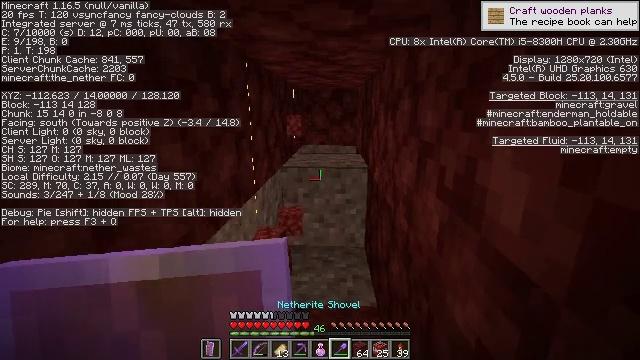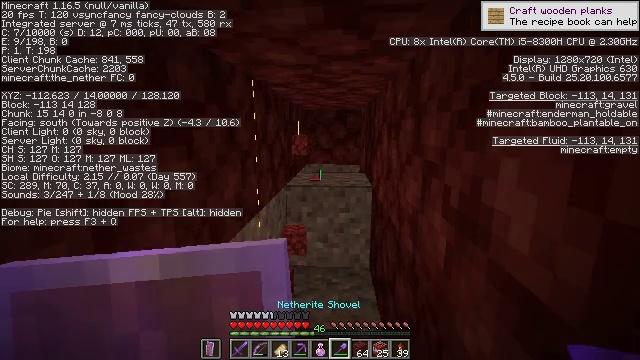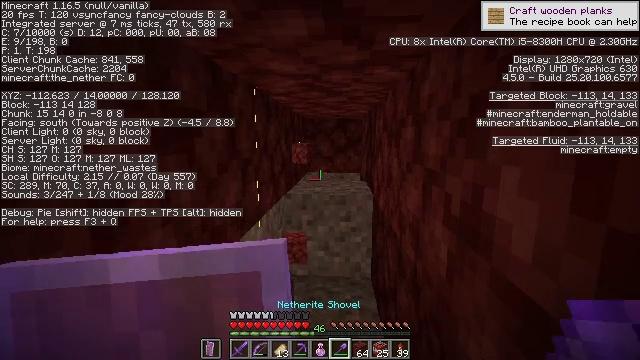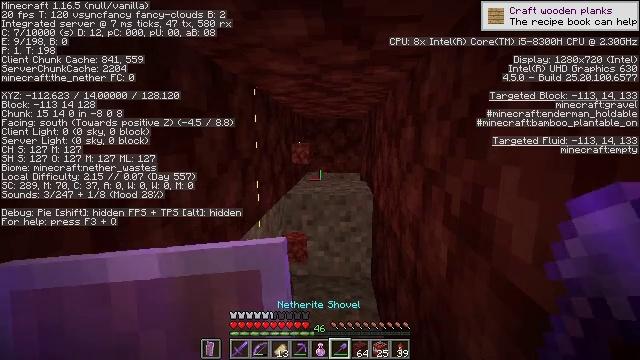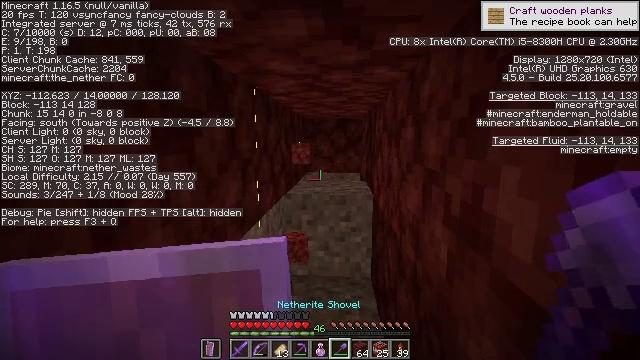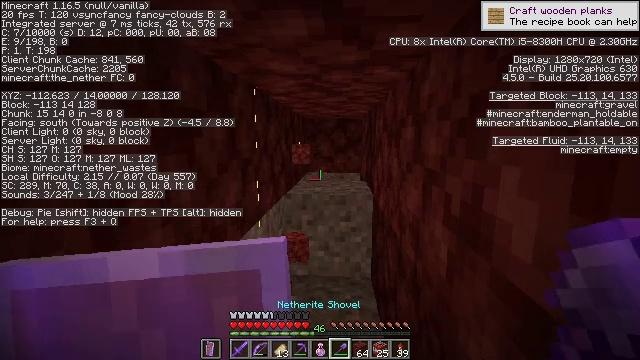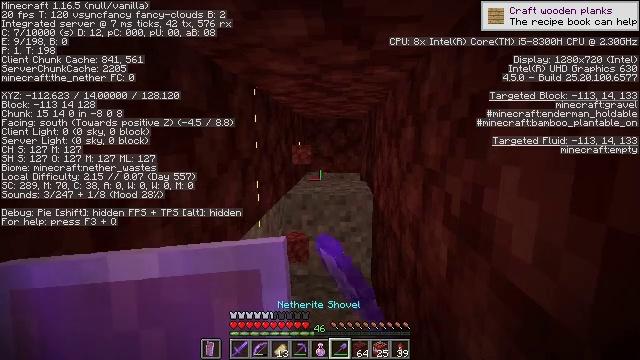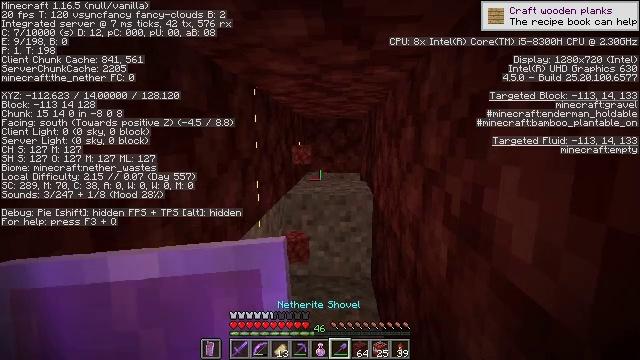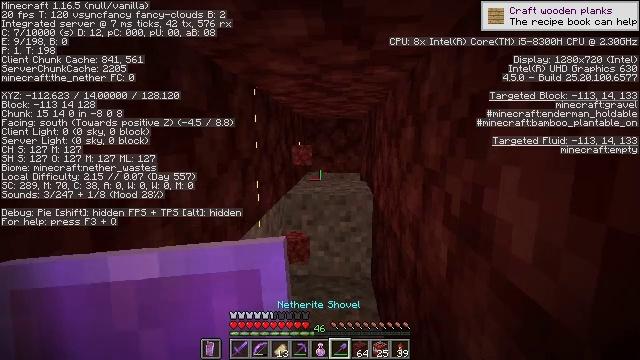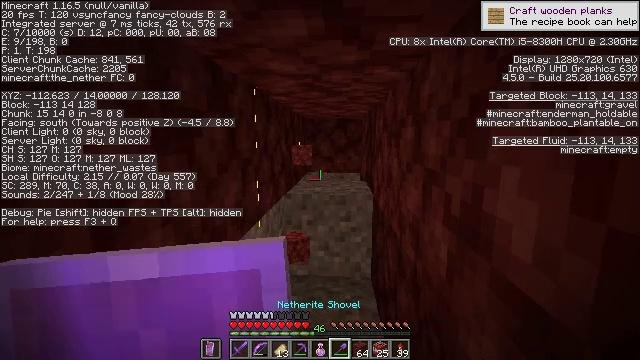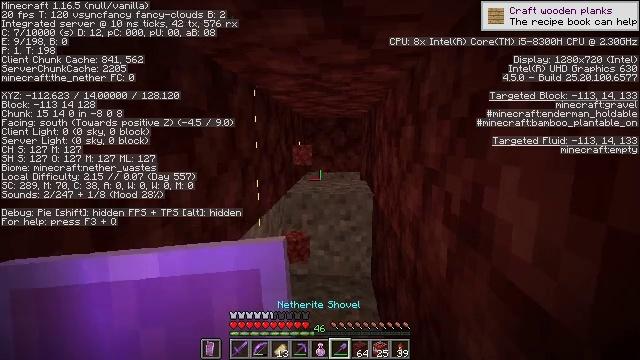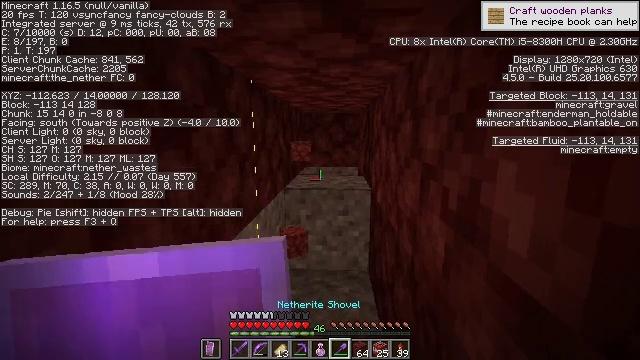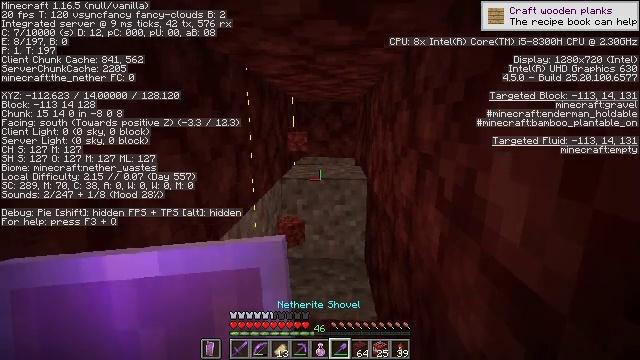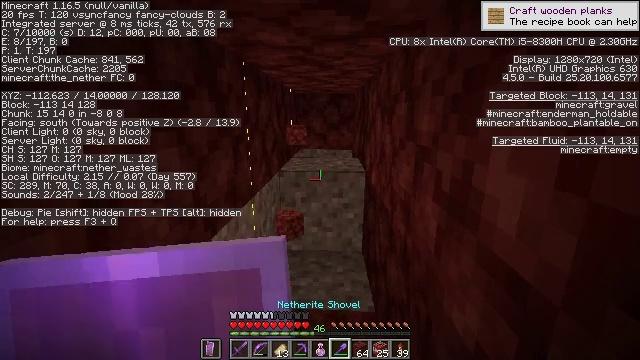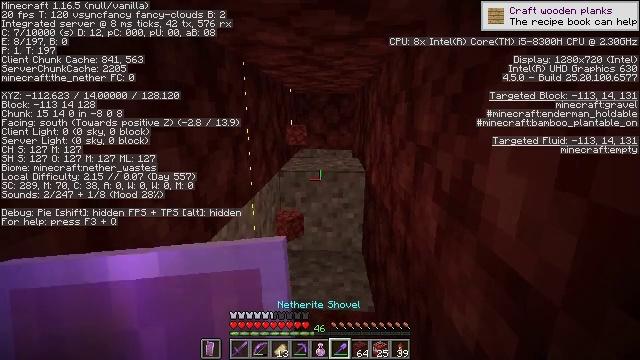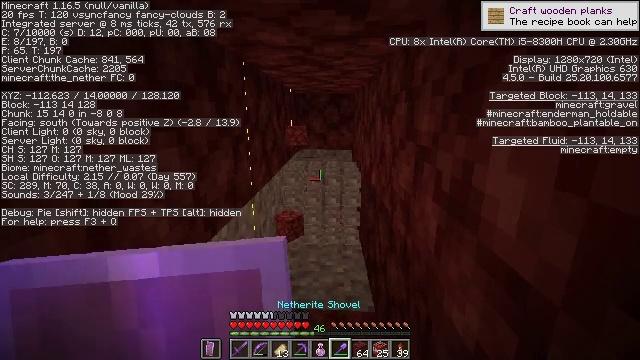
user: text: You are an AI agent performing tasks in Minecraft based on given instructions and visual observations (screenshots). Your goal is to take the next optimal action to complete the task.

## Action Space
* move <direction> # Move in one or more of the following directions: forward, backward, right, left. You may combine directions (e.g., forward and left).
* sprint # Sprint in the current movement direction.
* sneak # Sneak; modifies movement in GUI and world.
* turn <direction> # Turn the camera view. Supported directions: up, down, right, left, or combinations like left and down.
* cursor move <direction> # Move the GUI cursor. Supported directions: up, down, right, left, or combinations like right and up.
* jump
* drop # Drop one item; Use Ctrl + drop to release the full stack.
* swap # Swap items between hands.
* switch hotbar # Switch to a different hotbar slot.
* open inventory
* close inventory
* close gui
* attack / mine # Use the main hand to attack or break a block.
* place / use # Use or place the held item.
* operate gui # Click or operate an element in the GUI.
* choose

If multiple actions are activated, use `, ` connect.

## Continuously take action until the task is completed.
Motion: motion action
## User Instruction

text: Collect gravel for your inventory.
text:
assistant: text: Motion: turn up
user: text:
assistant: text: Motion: turn up
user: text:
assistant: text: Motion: no_op
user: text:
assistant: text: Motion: no_op
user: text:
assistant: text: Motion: attack / mine
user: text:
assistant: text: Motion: attack / mine
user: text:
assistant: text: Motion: attack / mine
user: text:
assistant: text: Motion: attack / mine
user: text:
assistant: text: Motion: attack / mine
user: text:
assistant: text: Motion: attack / mine
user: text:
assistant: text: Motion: turn down, attack / mine
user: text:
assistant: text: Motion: turn down, attack / mine
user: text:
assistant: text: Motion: turn down, attack / mine
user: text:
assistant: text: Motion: attack / mine
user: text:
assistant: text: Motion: attack / mine
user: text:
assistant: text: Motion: attack / mine
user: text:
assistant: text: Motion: attack / mine
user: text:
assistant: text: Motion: move forward, attack / mine
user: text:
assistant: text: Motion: move forward, attack / mine
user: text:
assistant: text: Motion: move forward, attack / mine
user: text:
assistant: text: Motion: move forward, attack / mine
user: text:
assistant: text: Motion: move forward, attack / mine
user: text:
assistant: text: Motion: move forward, attack / mine
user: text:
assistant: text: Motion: move forward, attack / mine
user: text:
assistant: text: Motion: move forward, attack / mine
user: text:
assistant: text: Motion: attack / mine
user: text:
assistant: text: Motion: attack / mine
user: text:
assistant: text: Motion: attack / mine
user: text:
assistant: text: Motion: attack / mine
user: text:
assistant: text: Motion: attack / mine